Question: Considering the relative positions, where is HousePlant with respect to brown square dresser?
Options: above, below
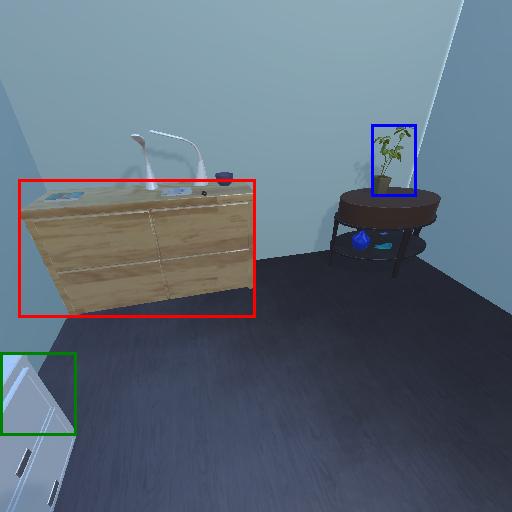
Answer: above